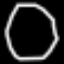
Label: octagon